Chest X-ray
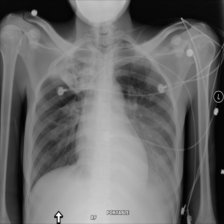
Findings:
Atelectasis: positive
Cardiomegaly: negative
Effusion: negative
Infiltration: positive
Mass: negative
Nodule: negative
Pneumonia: negative
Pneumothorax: negative
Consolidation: negative
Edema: negative
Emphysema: negative
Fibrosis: negative
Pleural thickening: negative
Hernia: negative